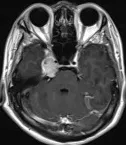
Preoperative and postoperative imaging features of the patient. Images show a solid tumor arising from the trigeminal nerve (red arrow) with heterogeneous contrast-enhanced.
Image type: radiology (mri)